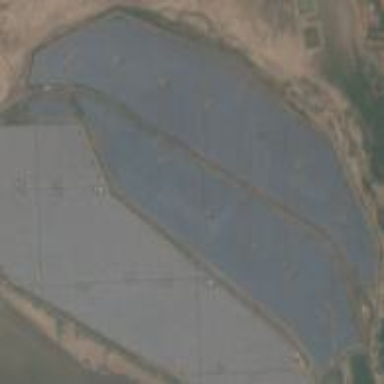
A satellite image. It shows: Solar power plant with photovoltaic solar panels surrounded by fence.